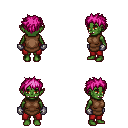
a pixel art fantasy rpg character, female body template, orc, green skin, brown tunic, red pants, pink bedhead hairstyle, metal gloves, four views (front, back, left, right), 2x2 character sprite sheet, small pixel art, hard edges, no anti-aliasing